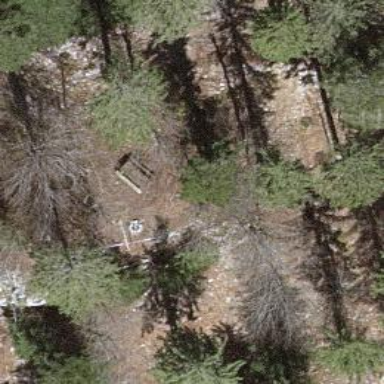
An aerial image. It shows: Picnic table located in leisure land area.